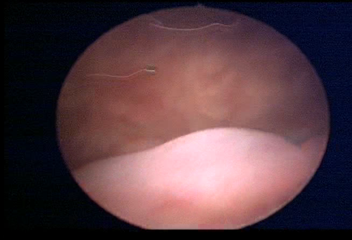
Modality: WLC
Class: Normal mucosa
Bladder cancer association: No